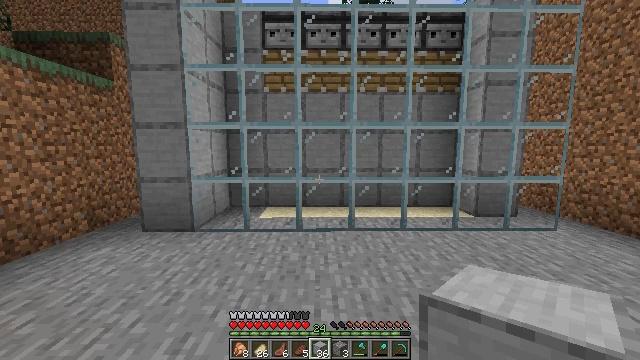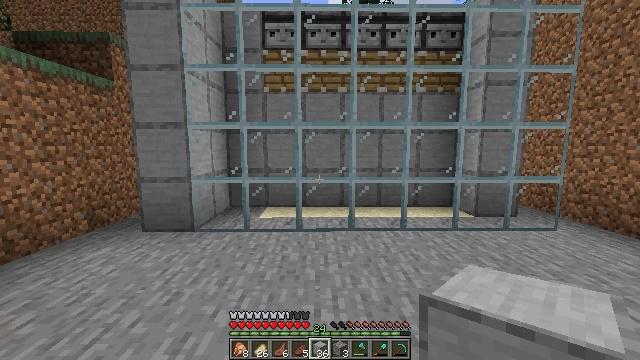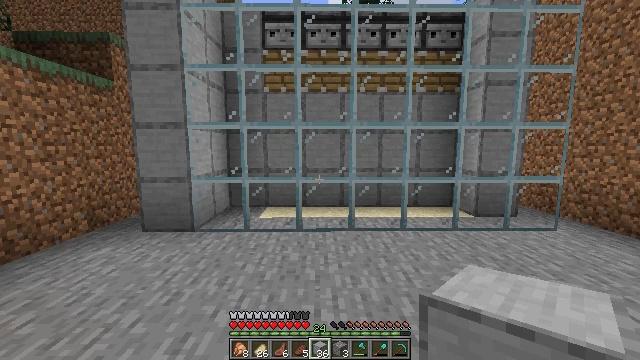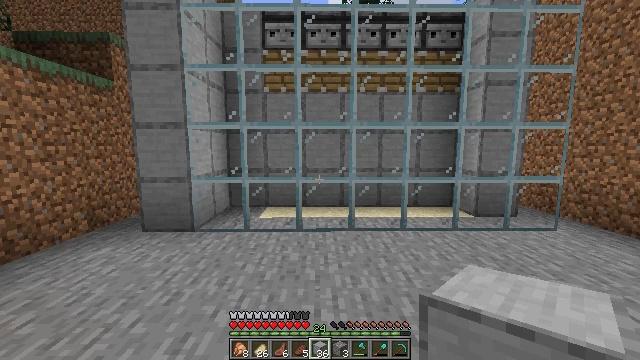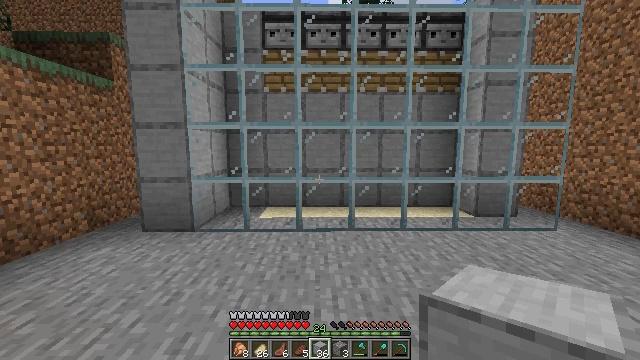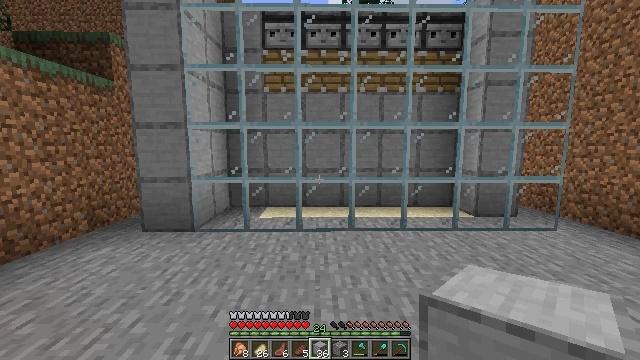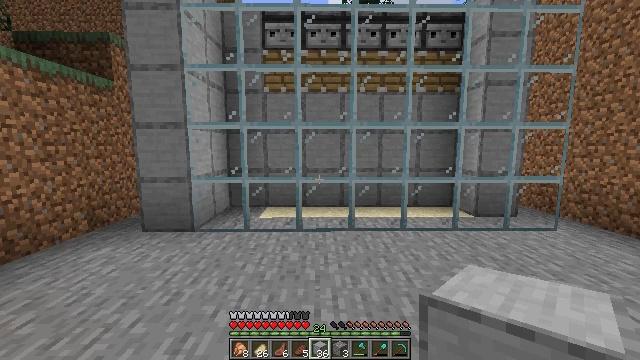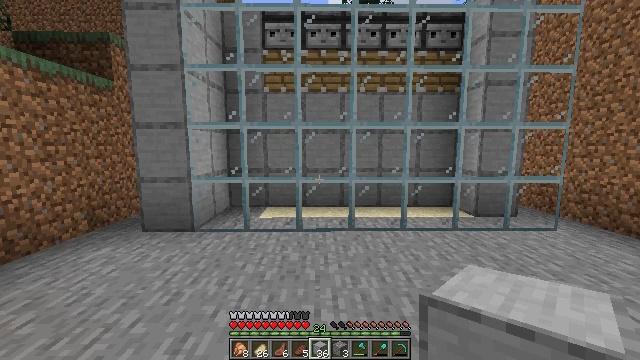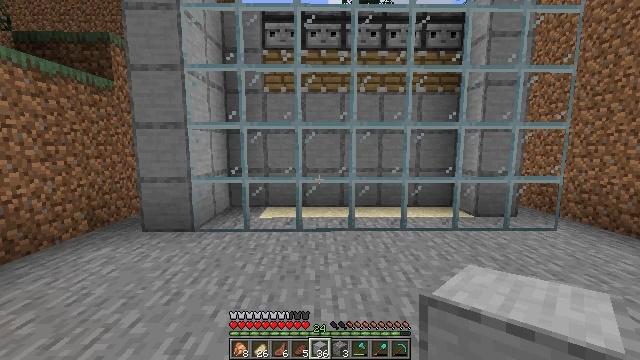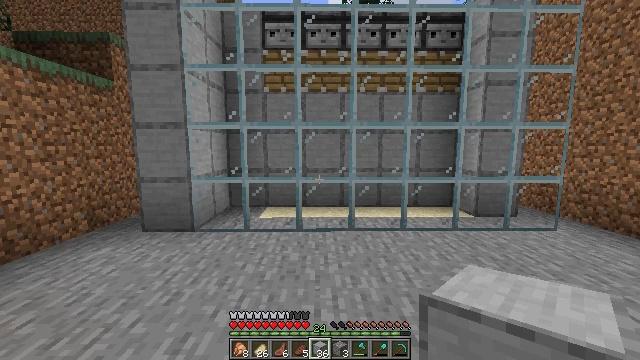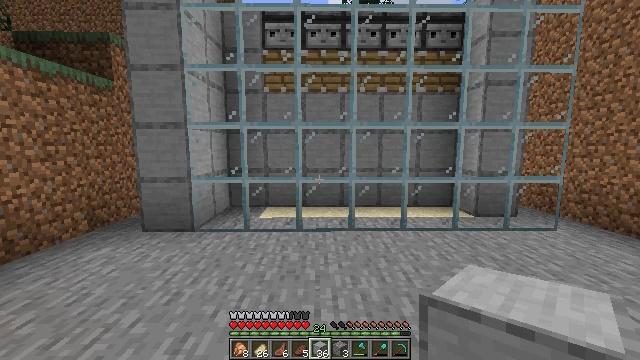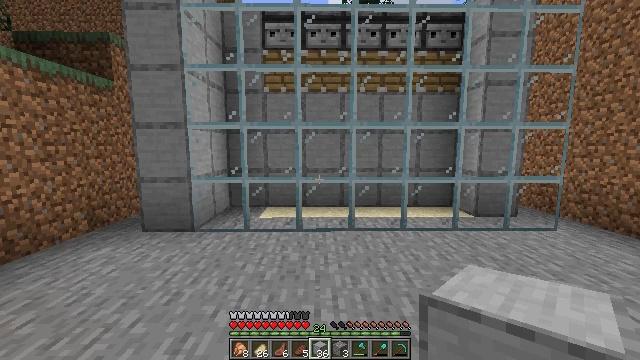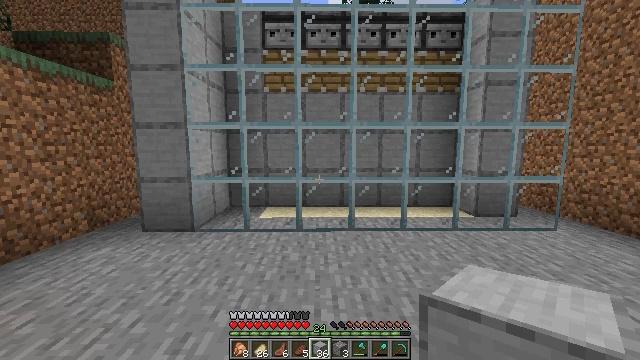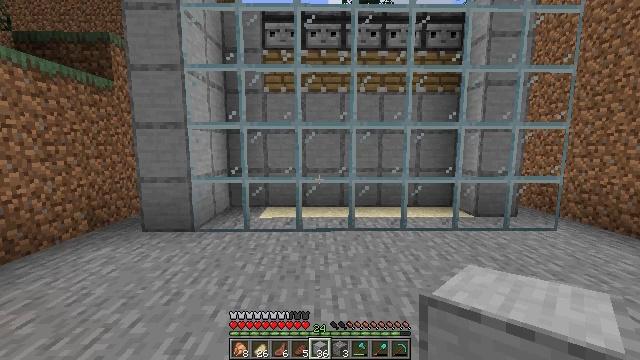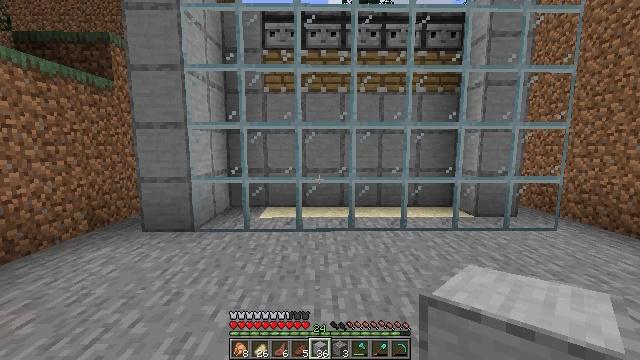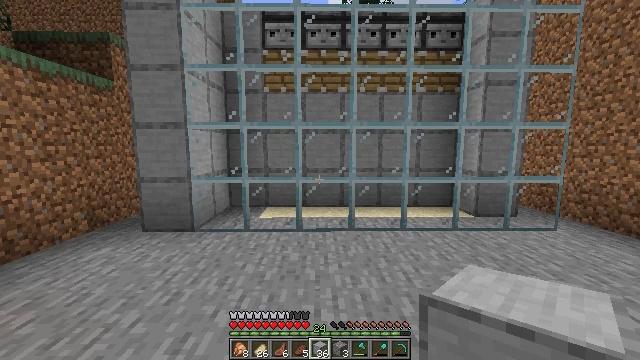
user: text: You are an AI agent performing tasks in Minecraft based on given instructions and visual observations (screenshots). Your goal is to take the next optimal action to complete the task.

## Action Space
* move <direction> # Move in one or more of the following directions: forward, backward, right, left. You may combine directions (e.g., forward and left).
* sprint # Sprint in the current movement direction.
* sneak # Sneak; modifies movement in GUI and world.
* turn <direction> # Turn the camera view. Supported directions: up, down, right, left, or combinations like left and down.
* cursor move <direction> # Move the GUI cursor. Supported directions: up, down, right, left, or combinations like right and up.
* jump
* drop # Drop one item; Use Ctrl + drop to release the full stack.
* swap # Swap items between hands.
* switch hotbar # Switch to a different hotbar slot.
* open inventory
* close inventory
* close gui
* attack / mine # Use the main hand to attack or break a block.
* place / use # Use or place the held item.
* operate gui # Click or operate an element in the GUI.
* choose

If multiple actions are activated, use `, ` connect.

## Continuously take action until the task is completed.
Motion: motion action
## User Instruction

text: Break the smooth stone to collect it.
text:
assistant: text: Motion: no_op
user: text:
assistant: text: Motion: no_op
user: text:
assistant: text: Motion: no_op
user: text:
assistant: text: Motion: no_op
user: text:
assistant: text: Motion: no_op
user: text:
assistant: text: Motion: no_op
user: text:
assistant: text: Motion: no_op
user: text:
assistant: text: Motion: no_op
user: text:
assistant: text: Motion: no_op
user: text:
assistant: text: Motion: no_op
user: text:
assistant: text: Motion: no_op
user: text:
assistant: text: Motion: no_op
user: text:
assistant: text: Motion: no_op
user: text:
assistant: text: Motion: no_op
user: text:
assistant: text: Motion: no_op
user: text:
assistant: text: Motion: no_op
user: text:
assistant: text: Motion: no_op
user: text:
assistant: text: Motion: no_op
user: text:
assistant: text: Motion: no_op
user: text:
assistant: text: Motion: no_op
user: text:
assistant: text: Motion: no_op
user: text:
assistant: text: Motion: no_op
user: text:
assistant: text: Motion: no_op
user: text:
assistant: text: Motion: no_op
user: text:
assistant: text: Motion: no_op
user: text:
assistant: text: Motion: no_op
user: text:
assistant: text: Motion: no_op
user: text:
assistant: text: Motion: no_op
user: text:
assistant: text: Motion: no_op
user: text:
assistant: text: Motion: no_op